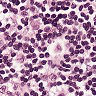
Metastatic tissue present: no